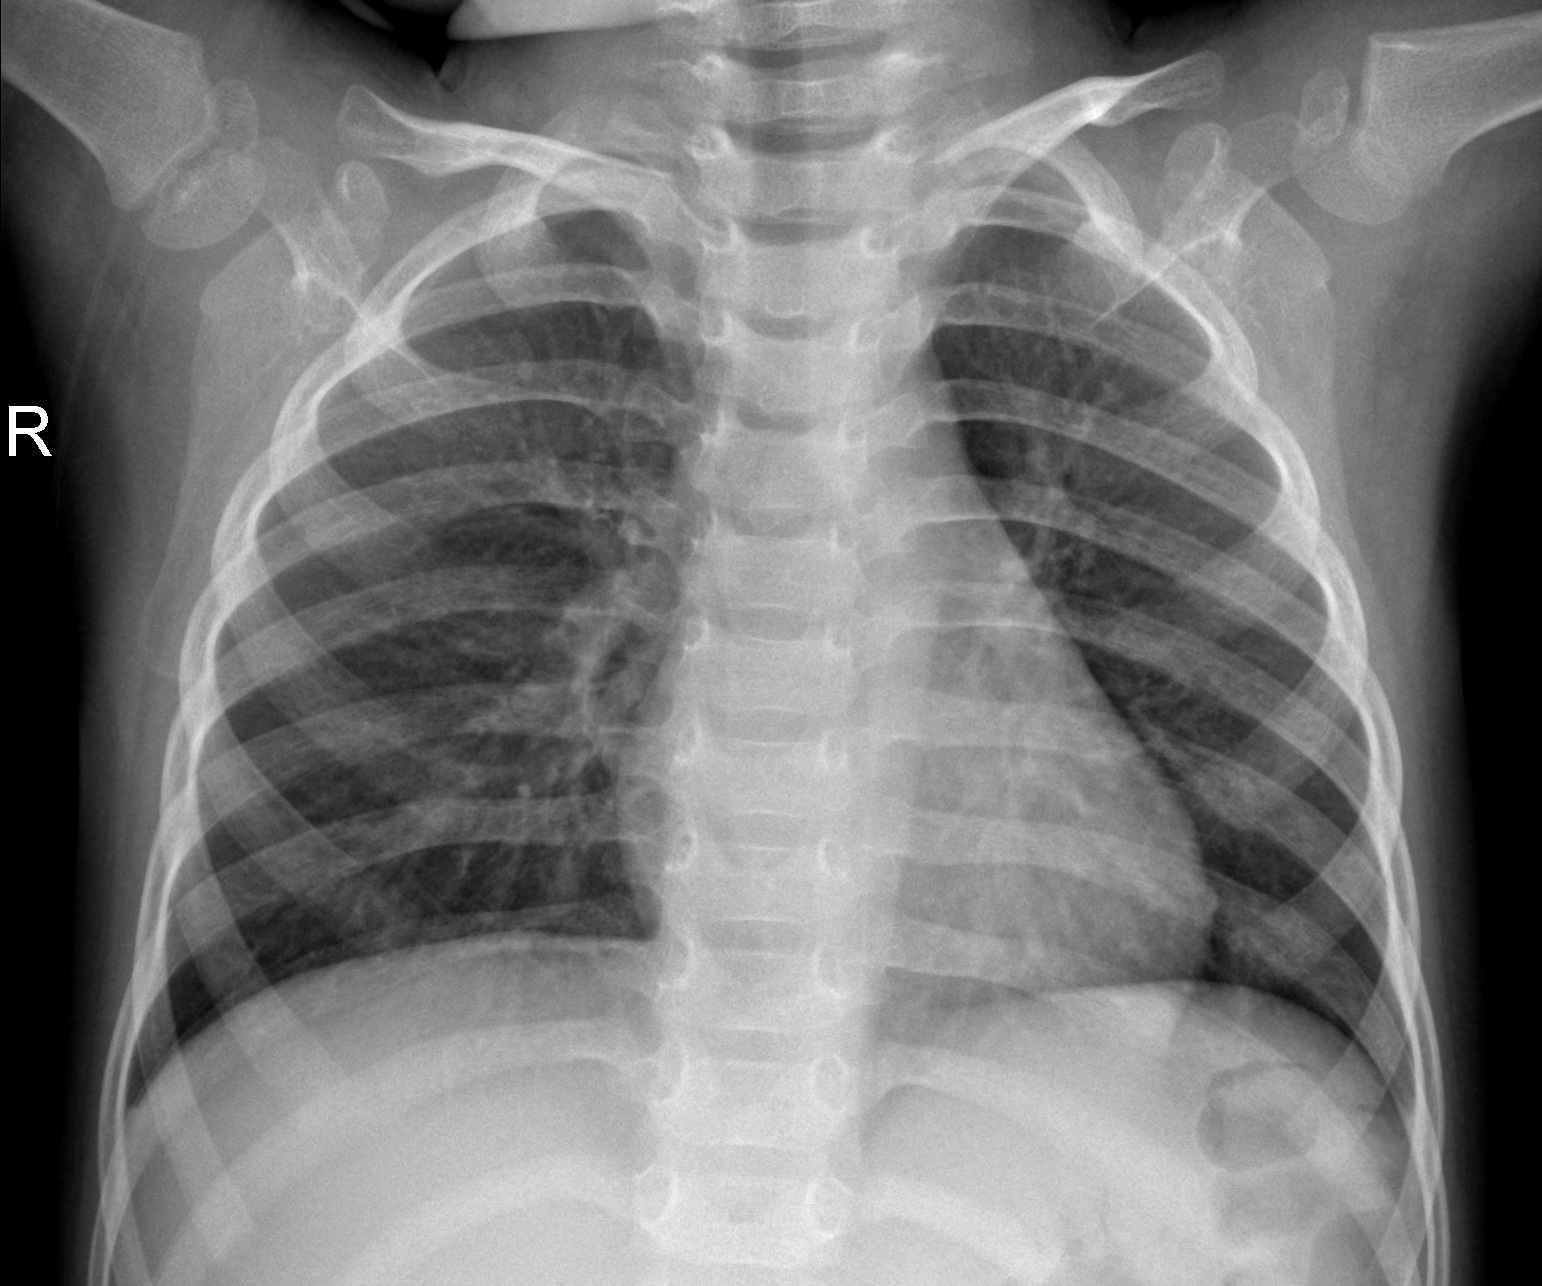
Diagnosis: NORMAL